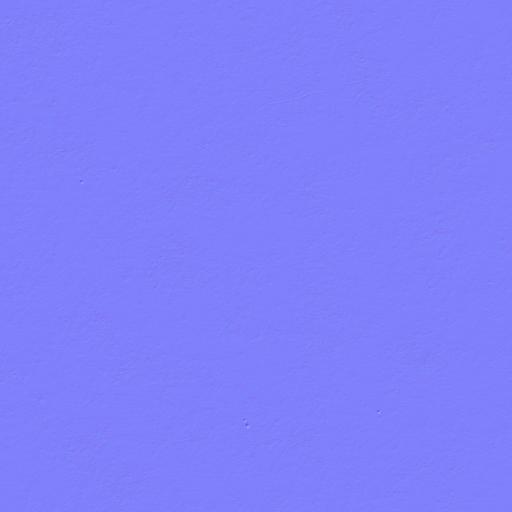
metal steel